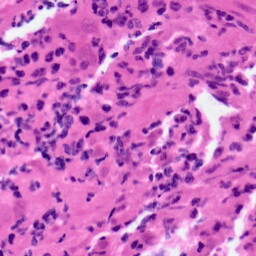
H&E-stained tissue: Pancreatic